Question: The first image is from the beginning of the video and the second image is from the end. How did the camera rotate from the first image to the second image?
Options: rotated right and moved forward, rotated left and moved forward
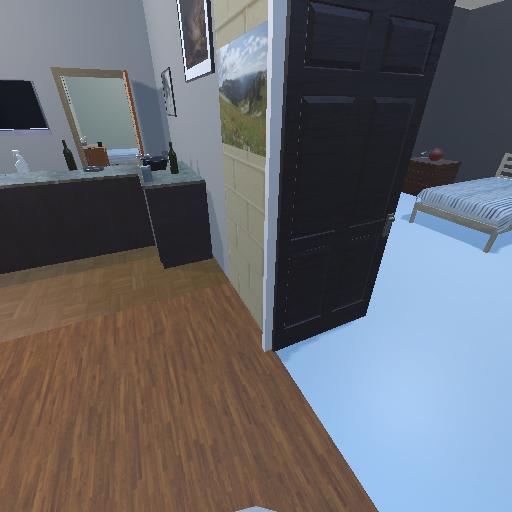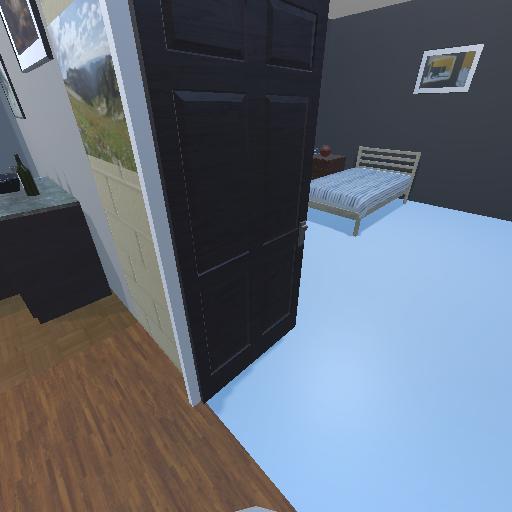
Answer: rotated right and moved forward